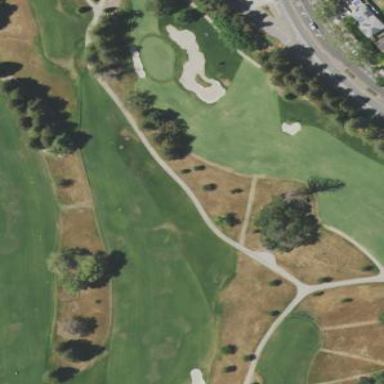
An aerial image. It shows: Rough area in golf course.